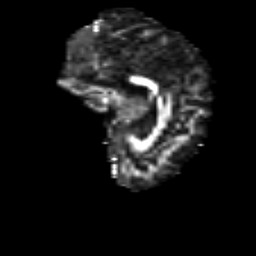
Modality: FA
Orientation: sagittal
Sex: male
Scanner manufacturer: siemens
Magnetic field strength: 3 T
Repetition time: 5 s
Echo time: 0.071 s